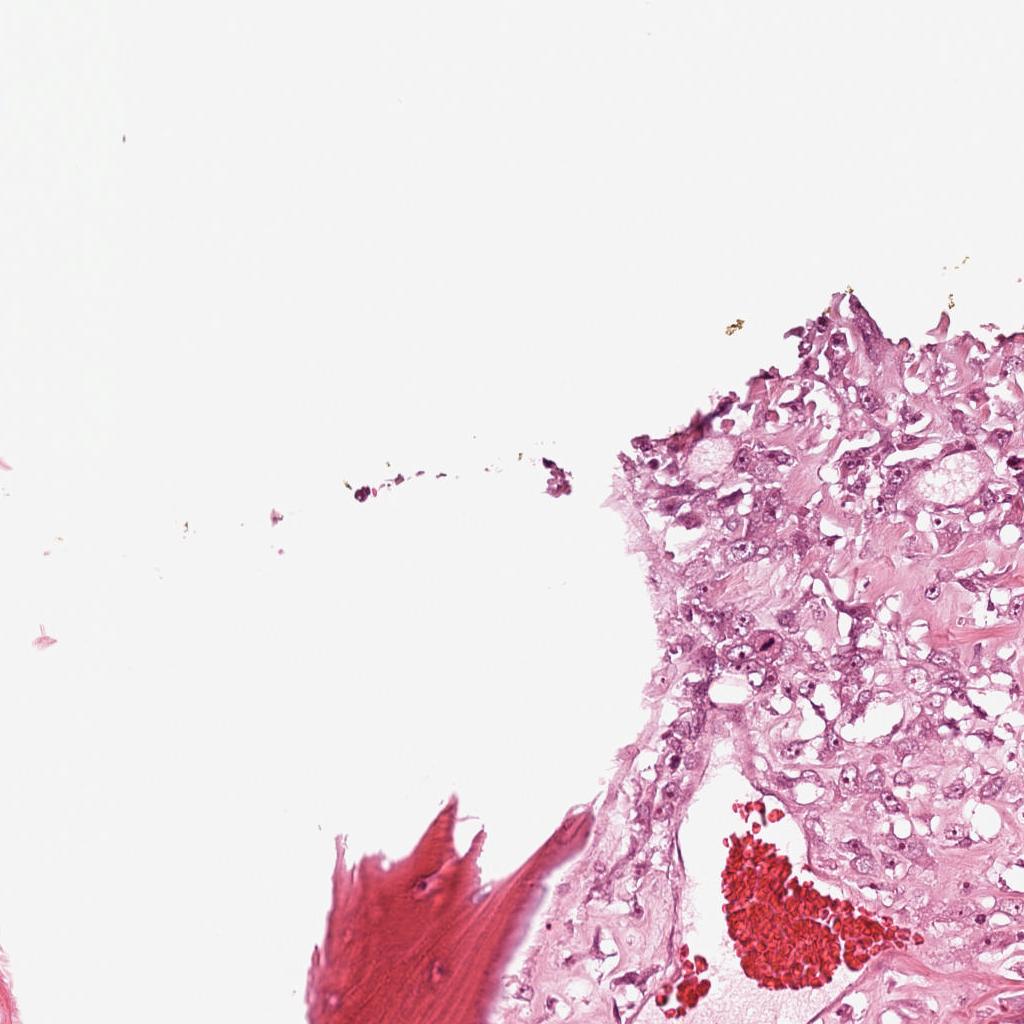
Label: Viable